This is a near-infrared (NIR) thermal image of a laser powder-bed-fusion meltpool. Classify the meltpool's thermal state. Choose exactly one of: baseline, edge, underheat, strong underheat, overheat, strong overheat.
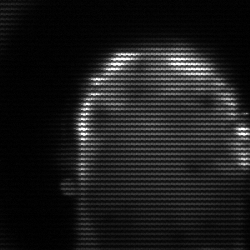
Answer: baseline